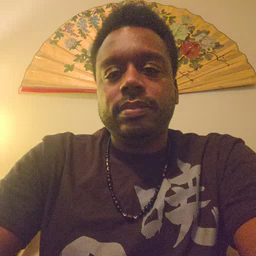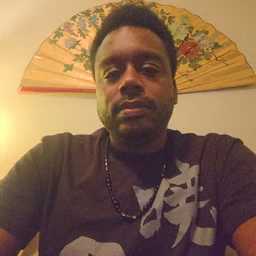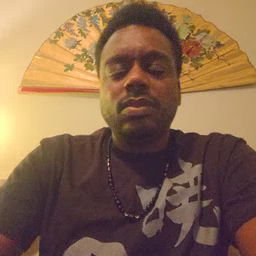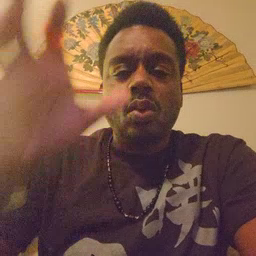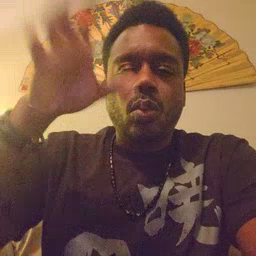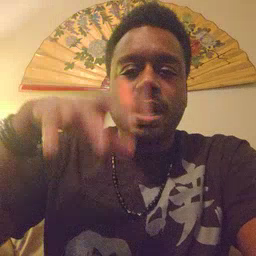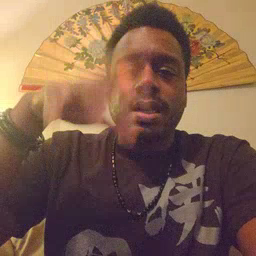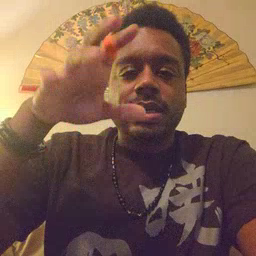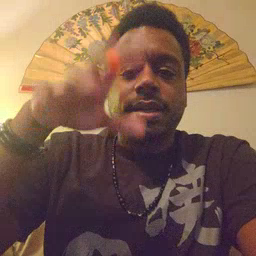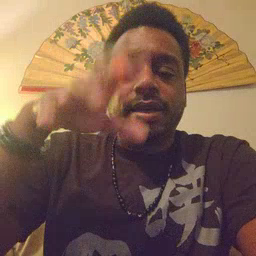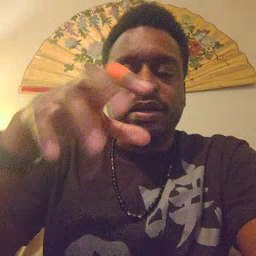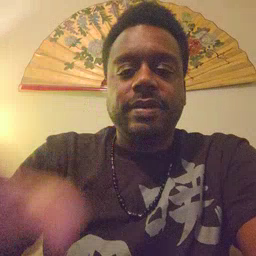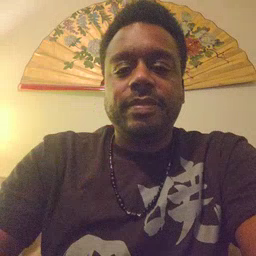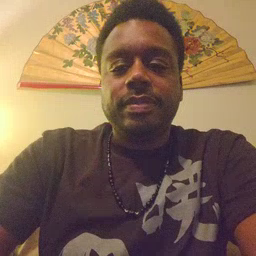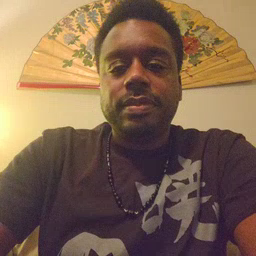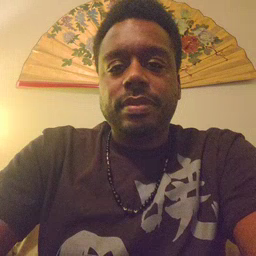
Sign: rain